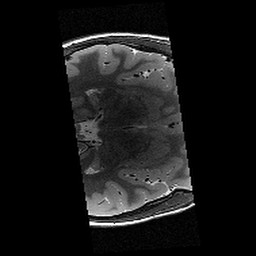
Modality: T2w
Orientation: axial
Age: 10
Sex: male
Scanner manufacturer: siemens
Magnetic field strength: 3 T
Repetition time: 9.23 s
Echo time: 0.067 s